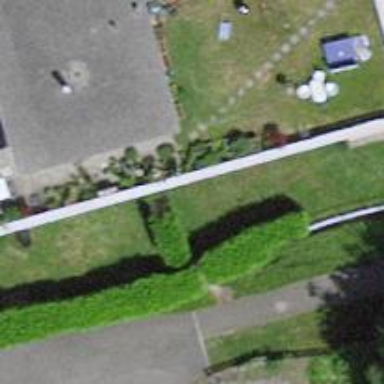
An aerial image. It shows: Hedge barrier.